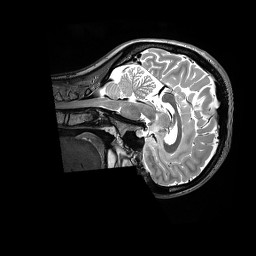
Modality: T2w
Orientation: sagittal
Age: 22
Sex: female
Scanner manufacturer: siemens
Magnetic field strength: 3 T
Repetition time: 3.2 s
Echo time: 0.562 s